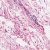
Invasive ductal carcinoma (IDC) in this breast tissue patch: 0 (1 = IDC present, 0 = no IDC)